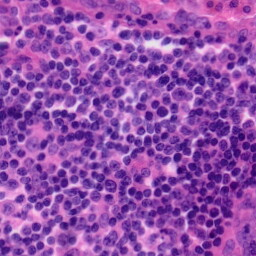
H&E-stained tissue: Tonsil